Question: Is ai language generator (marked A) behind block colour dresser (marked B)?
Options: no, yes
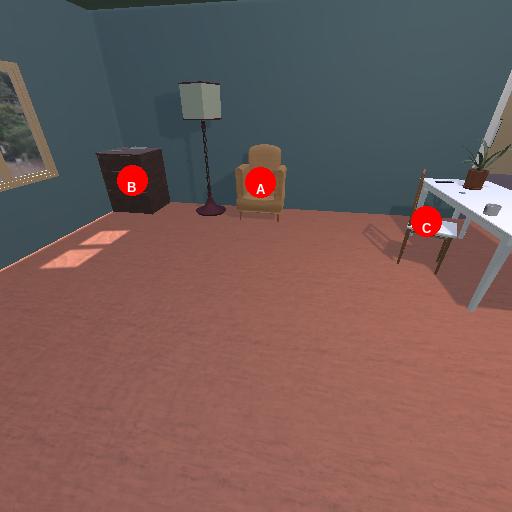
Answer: no